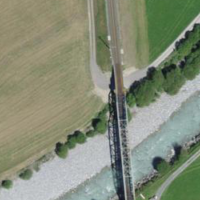
EUNIS habitat code: 24
Species observed at this site:
Polemonium caeruleum